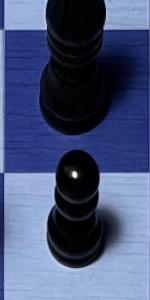
Label: Pawn_Black